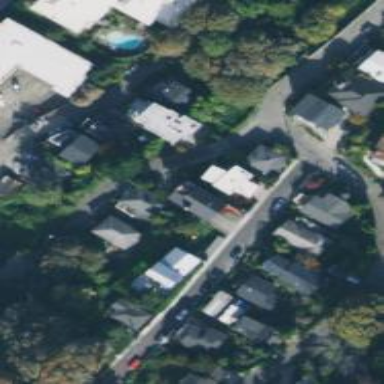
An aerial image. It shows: Residential road with sidewalk on the left side.